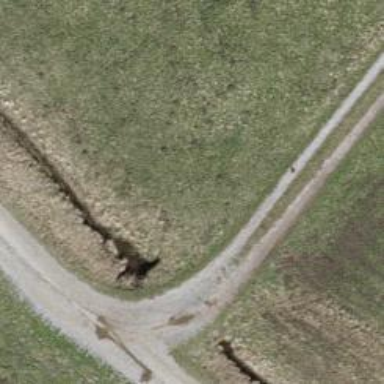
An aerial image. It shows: Culvert tunnel.